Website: ulta-beauty
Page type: billing-address
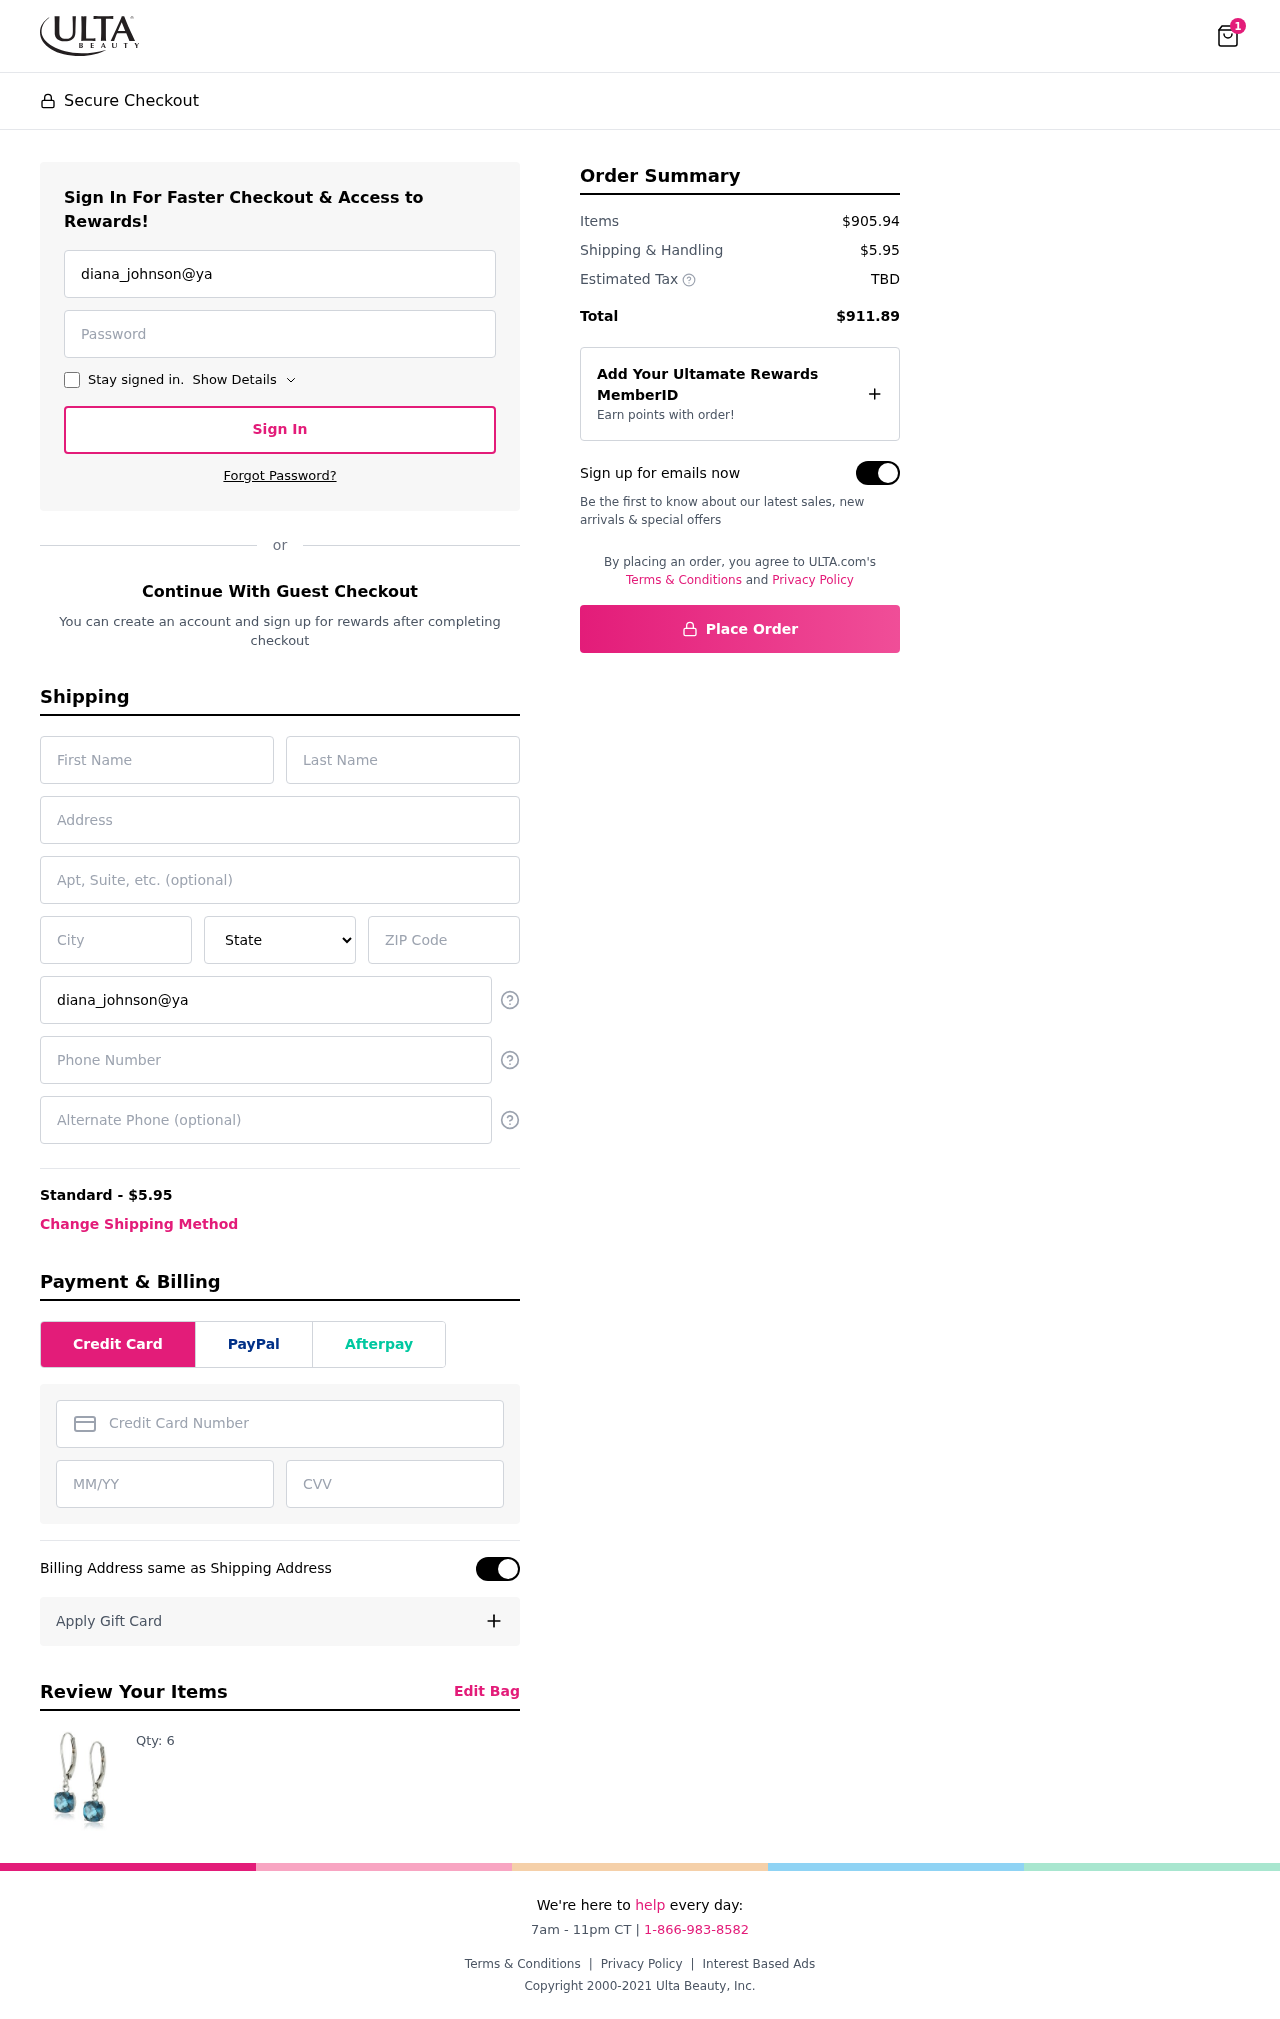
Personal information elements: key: PII_STATE
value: Virginia
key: PII_EMAIL
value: diana_johnson@yahoo.com
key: PII_FIRSTNAME
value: Diana
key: PII_LASTNAME
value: Johnson
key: PII_STREET
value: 3674 Reed Turnpike Apt. 461
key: PII_STREET2
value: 69776 Jennifer Orchard
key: PII_CITY
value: East Kirstenborough
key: PII_POSTCODE
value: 71293
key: PII_PHONE
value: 2067228259
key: PII_ALT_PHONE
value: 5532150829
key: PII_CARD_NUMBER
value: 3711 4464 4867 282
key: PII_CARD_EXPIRY
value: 01/30
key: PII_CARD_CVV
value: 5202
Product elements: key: PRODUCT1_QUANTITY
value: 6
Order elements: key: ORDER_NUM_ITEMS
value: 1
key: ORDER_SHIPPING_COST
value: $5.95
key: ORDER_SUBTOTAL
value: $905.94
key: ORDER_TOTAL
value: $911.89